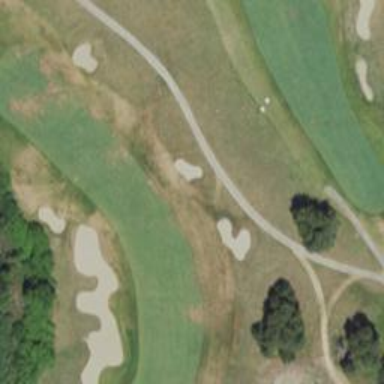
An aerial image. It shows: Pathway for golfing.